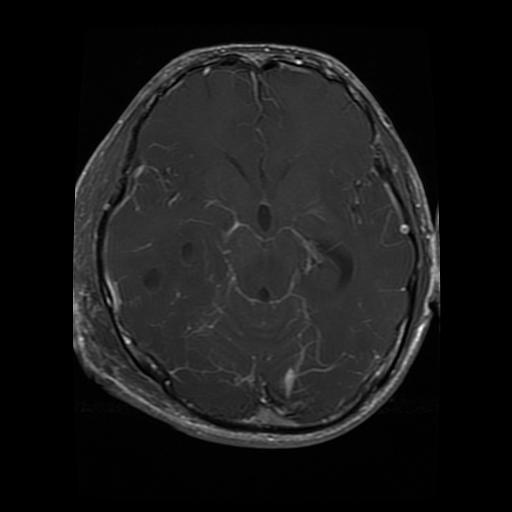
Label: glioma